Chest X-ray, PA view. Patient: 65 years old, sex M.
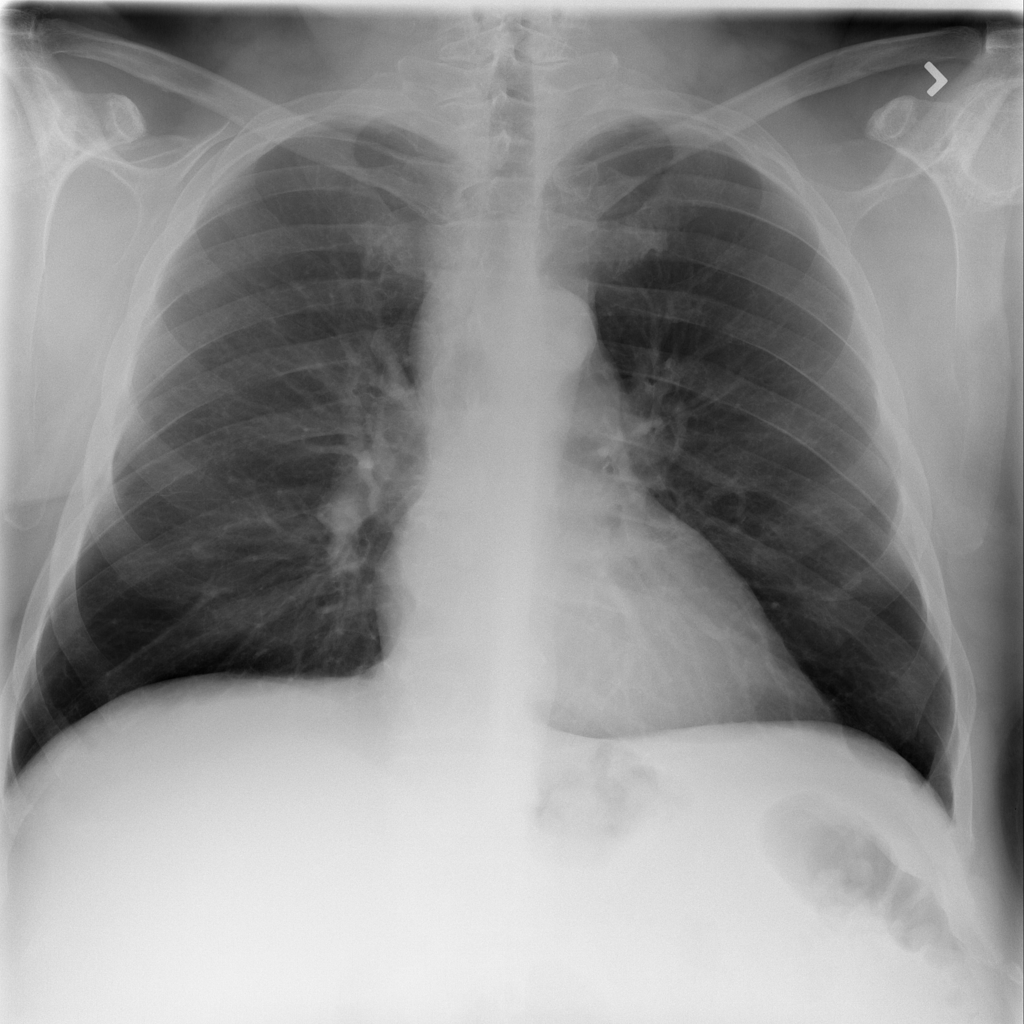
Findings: Infiltration, Nodule